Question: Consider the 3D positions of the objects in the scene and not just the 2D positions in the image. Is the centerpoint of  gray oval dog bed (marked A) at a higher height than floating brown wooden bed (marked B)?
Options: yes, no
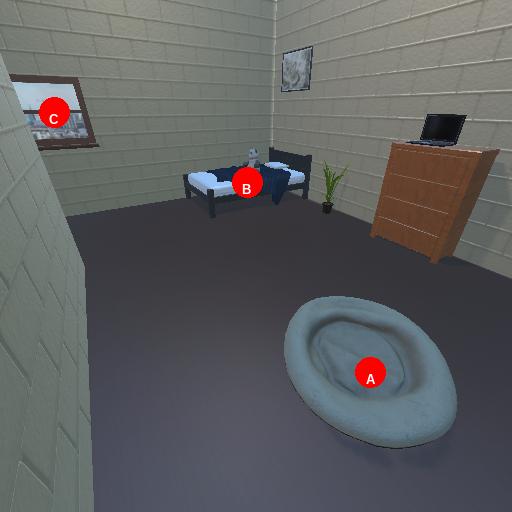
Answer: yes